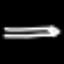
Label: pencil